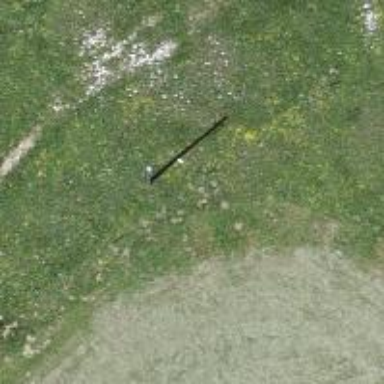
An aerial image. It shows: Power pole.